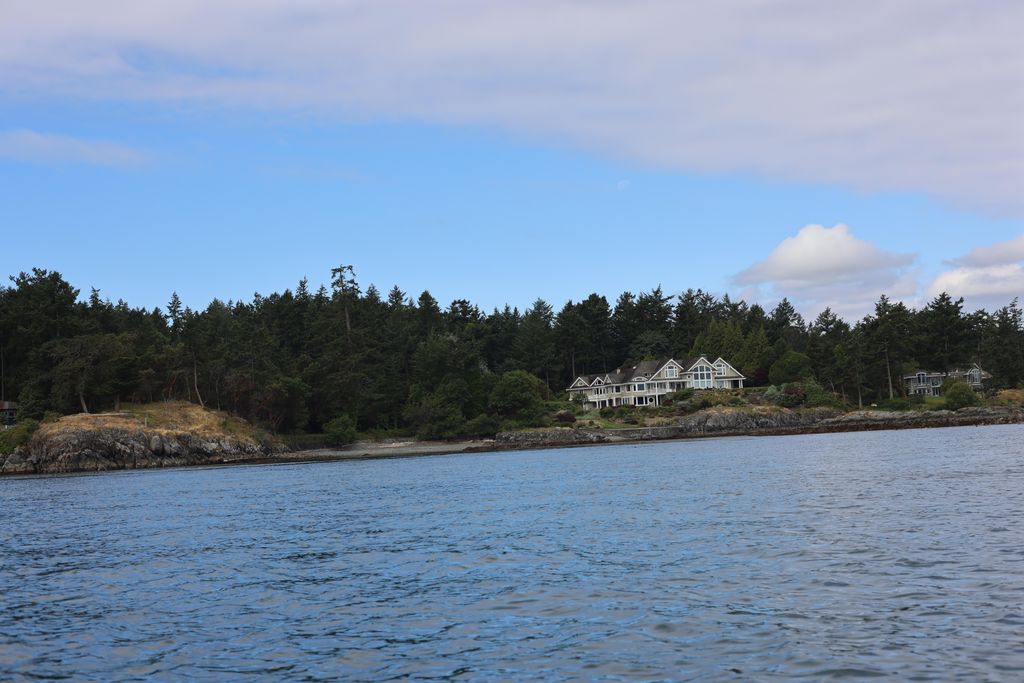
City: victoria